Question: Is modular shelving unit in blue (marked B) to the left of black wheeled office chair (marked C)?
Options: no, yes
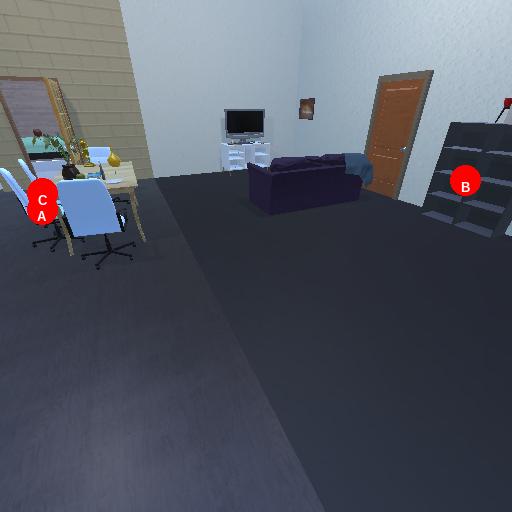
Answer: no